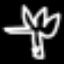
Label: palm tree